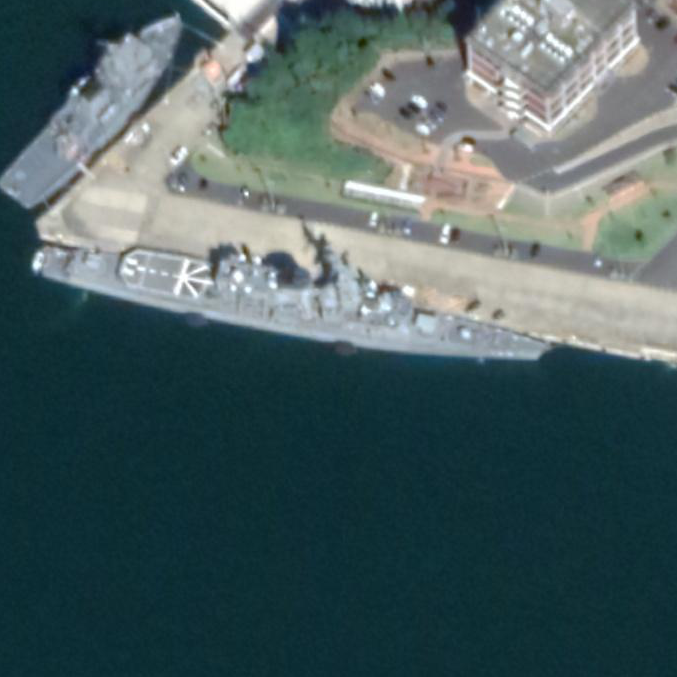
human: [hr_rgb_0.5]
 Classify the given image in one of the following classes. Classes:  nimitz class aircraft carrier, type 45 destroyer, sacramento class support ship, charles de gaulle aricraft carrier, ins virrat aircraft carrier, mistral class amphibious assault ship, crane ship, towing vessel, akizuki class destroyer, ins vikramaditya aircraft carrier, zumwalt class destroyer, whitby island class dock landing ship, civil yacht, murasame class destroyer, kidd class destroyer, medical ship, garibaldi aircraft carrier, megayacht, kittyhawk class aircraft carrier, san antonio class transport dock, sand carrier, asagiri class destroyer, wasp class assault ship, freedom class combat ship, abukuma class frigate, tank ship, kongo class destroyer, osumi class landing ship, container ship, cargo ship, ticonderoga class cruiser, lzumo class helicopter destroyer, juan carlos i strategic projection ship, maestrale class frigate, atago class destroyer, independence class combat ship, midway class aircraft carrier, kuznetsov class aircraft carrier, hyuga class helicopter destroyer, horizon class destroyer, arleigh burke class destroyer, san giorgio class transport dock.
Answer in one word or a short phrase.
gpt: Abukuma class frigate